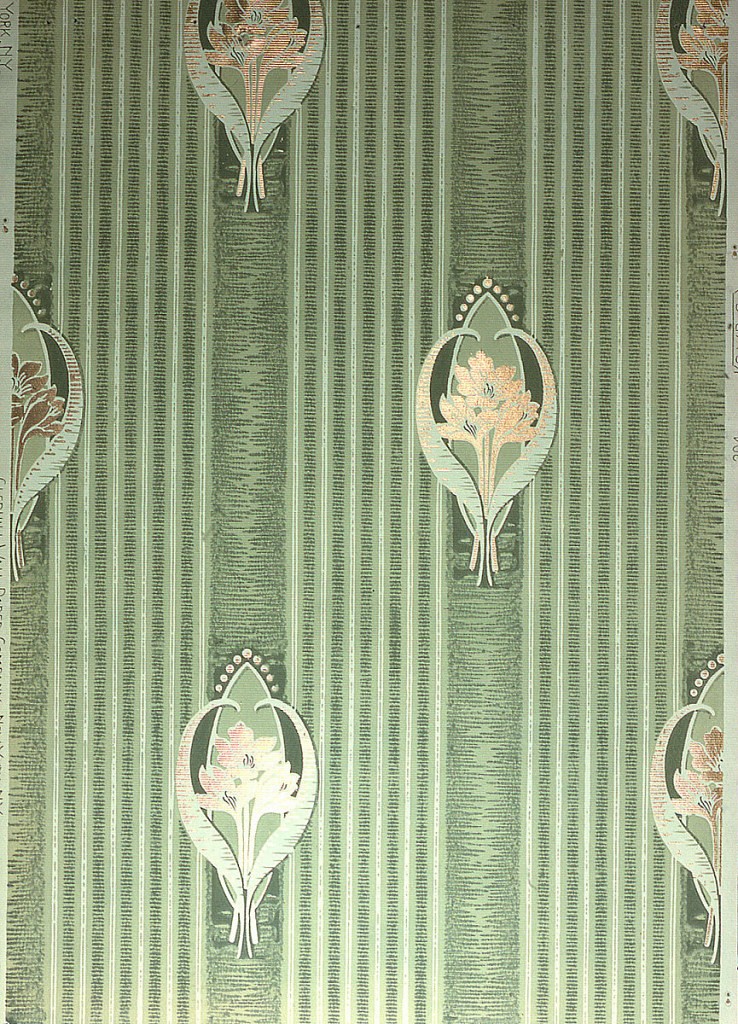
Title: Sidewall - sample
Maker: Gledhill Wall Paper Co., New York, New York, founded 1900
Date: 1906–07
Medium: Machine-printed
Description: Art nouveau; three small tulips on long stems enclosed in large curved tulip leaves. The motif is set into a vertical stripe, two inches wide in 4 1/2 inch repeat. 5 1/4 inch stripes fill the space between the large stripes. Printed in shades of green and gold mica on a light green background.